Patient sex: M
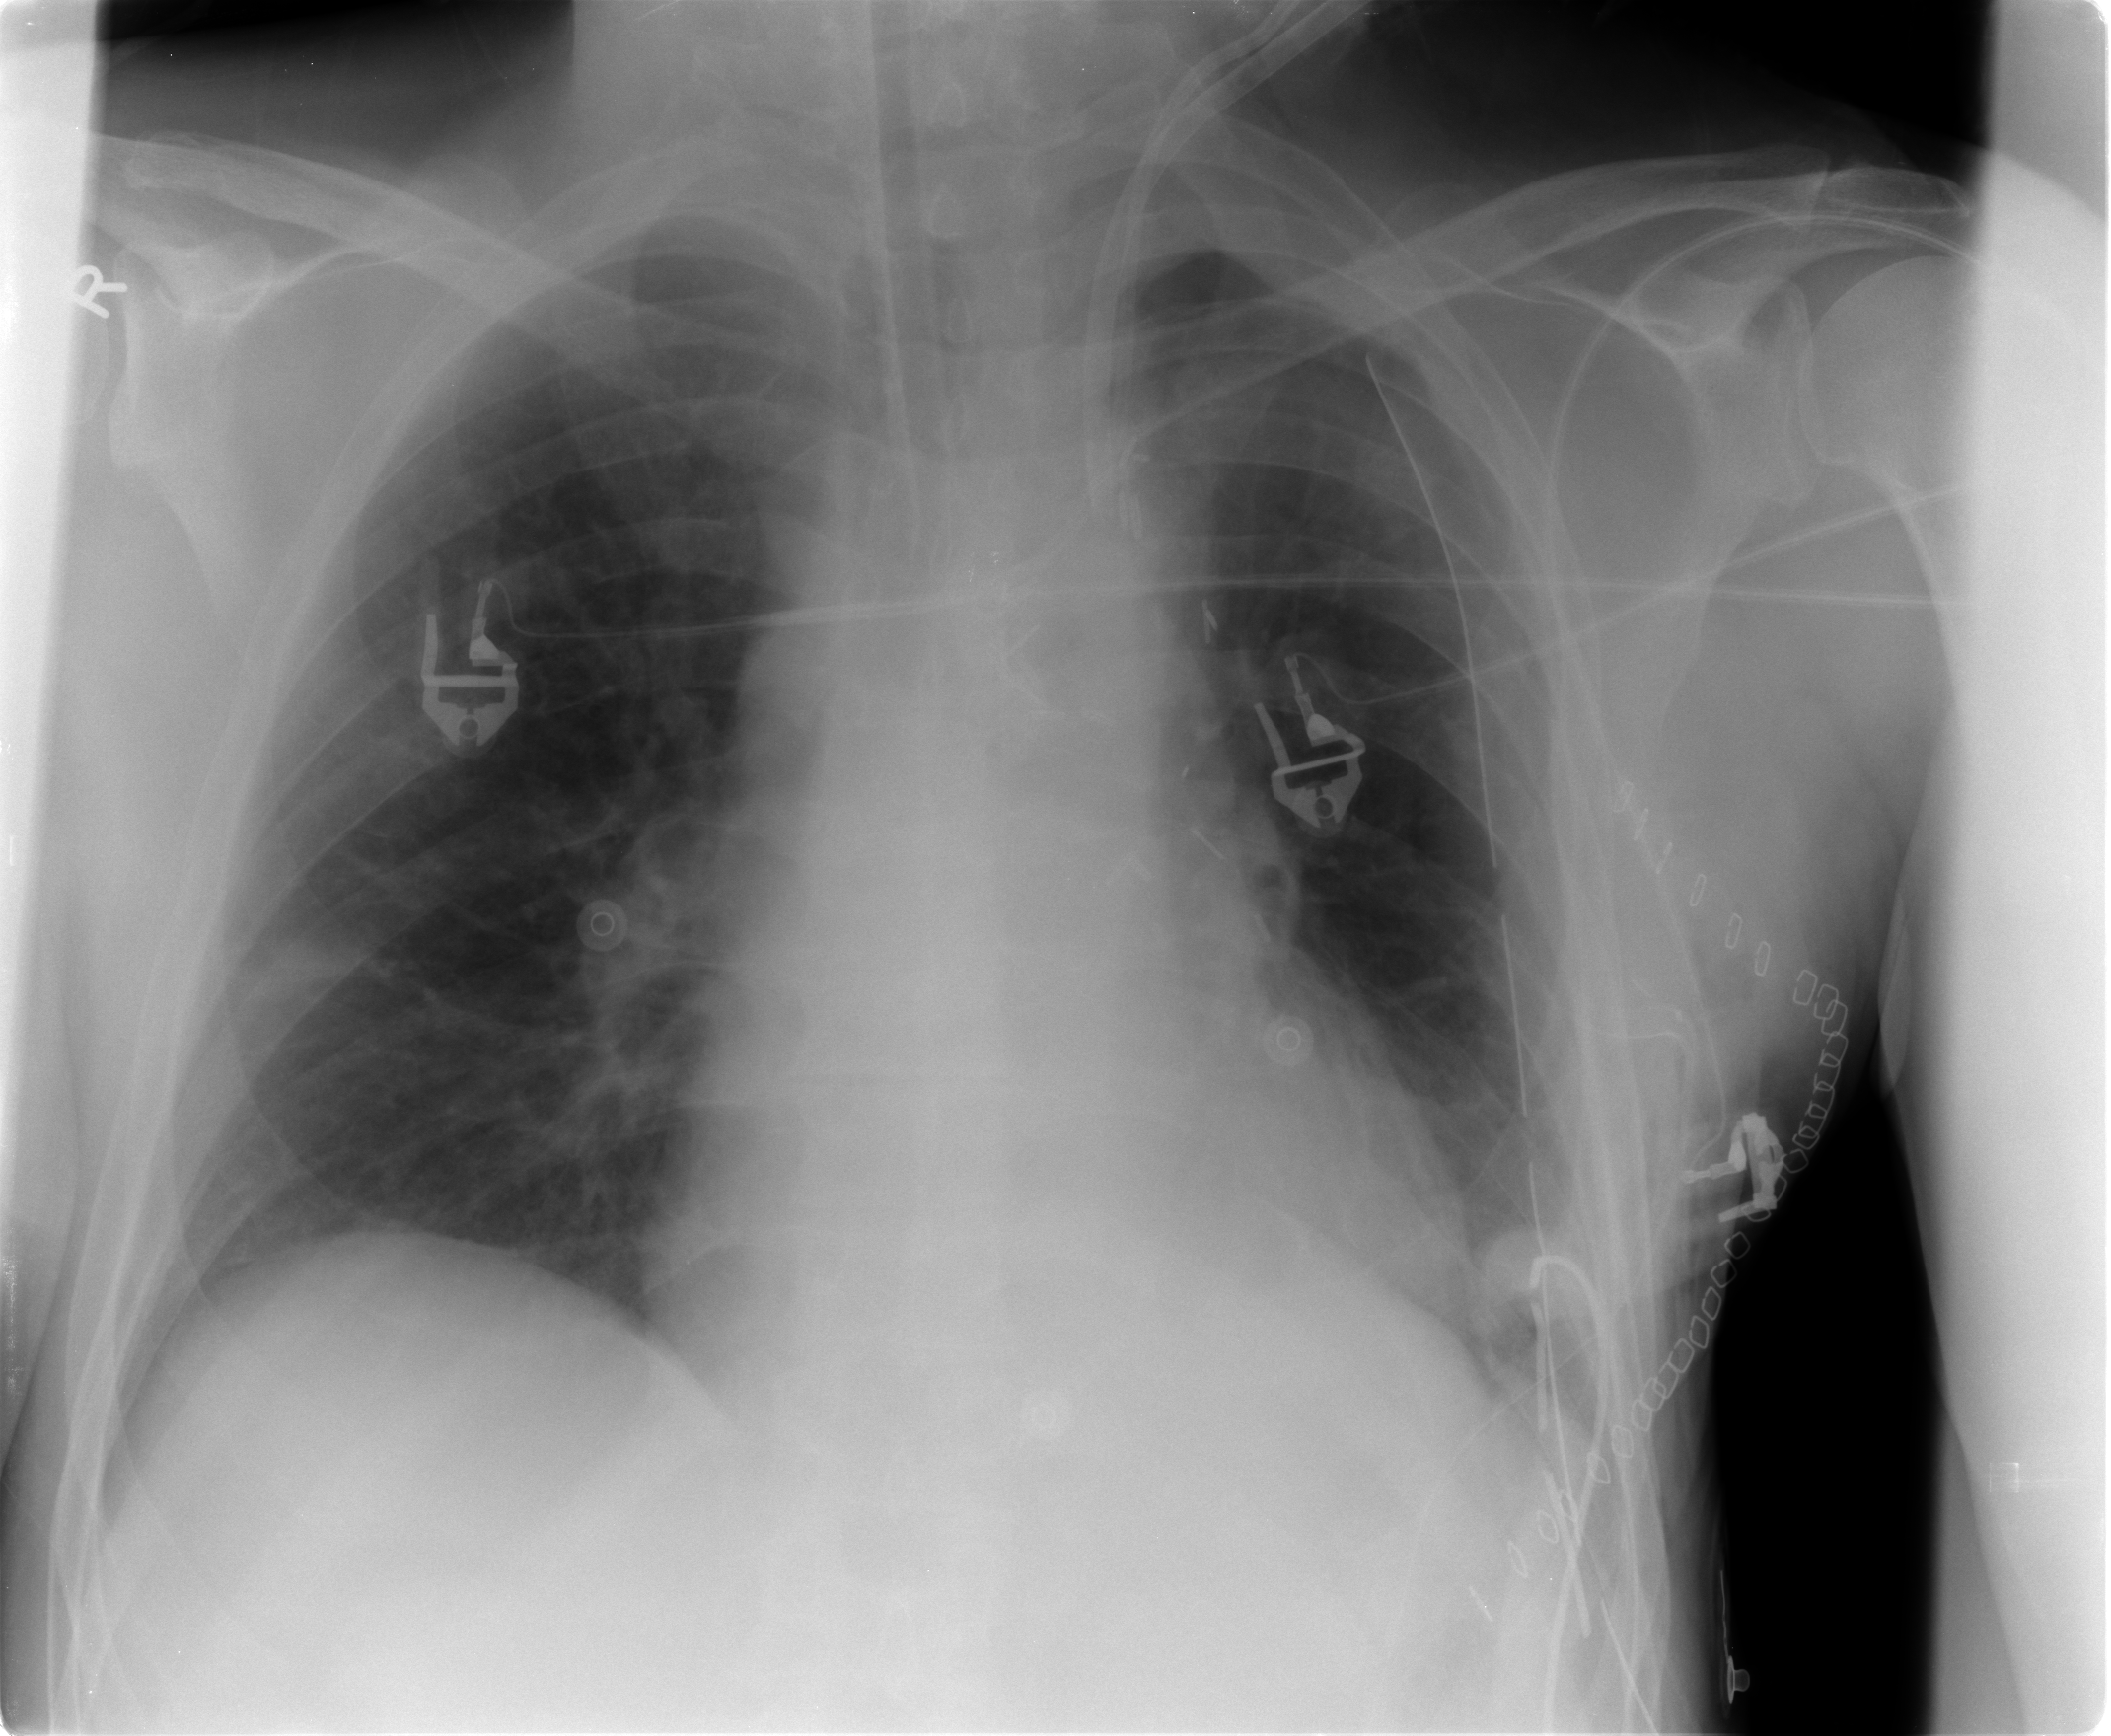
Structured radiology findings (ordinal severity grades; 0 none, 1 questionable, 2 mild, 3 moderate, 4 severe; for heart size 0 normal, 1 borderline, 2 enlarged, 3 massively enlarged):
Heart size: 2
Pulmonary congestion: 0
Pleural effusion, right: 0
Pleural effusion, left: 2
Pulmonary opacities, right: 0
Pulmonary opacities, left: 0
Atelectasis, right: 2
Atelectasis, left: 2